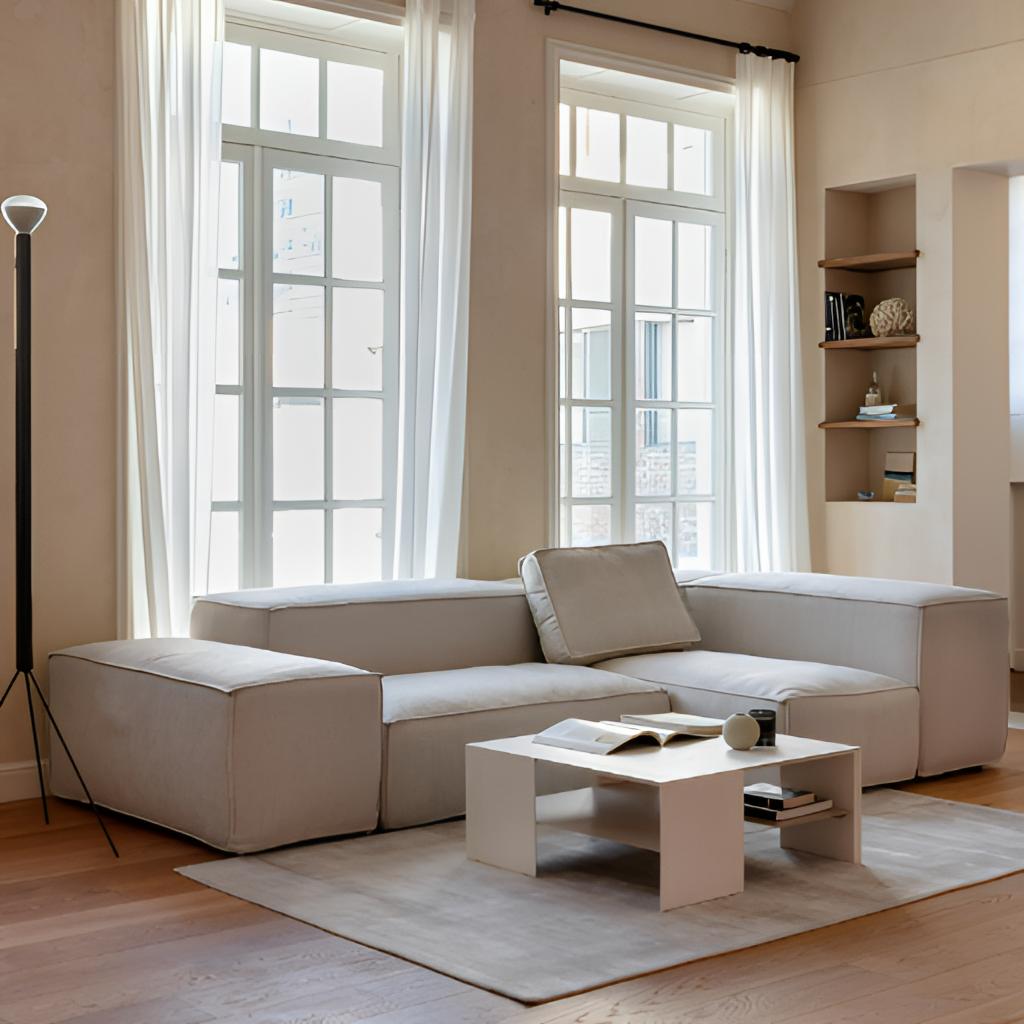
living room, fabric sectional sofa, paint wallpaper, with solid pattern, brown wood flooring, with plank pattern, contemporary